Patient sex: M
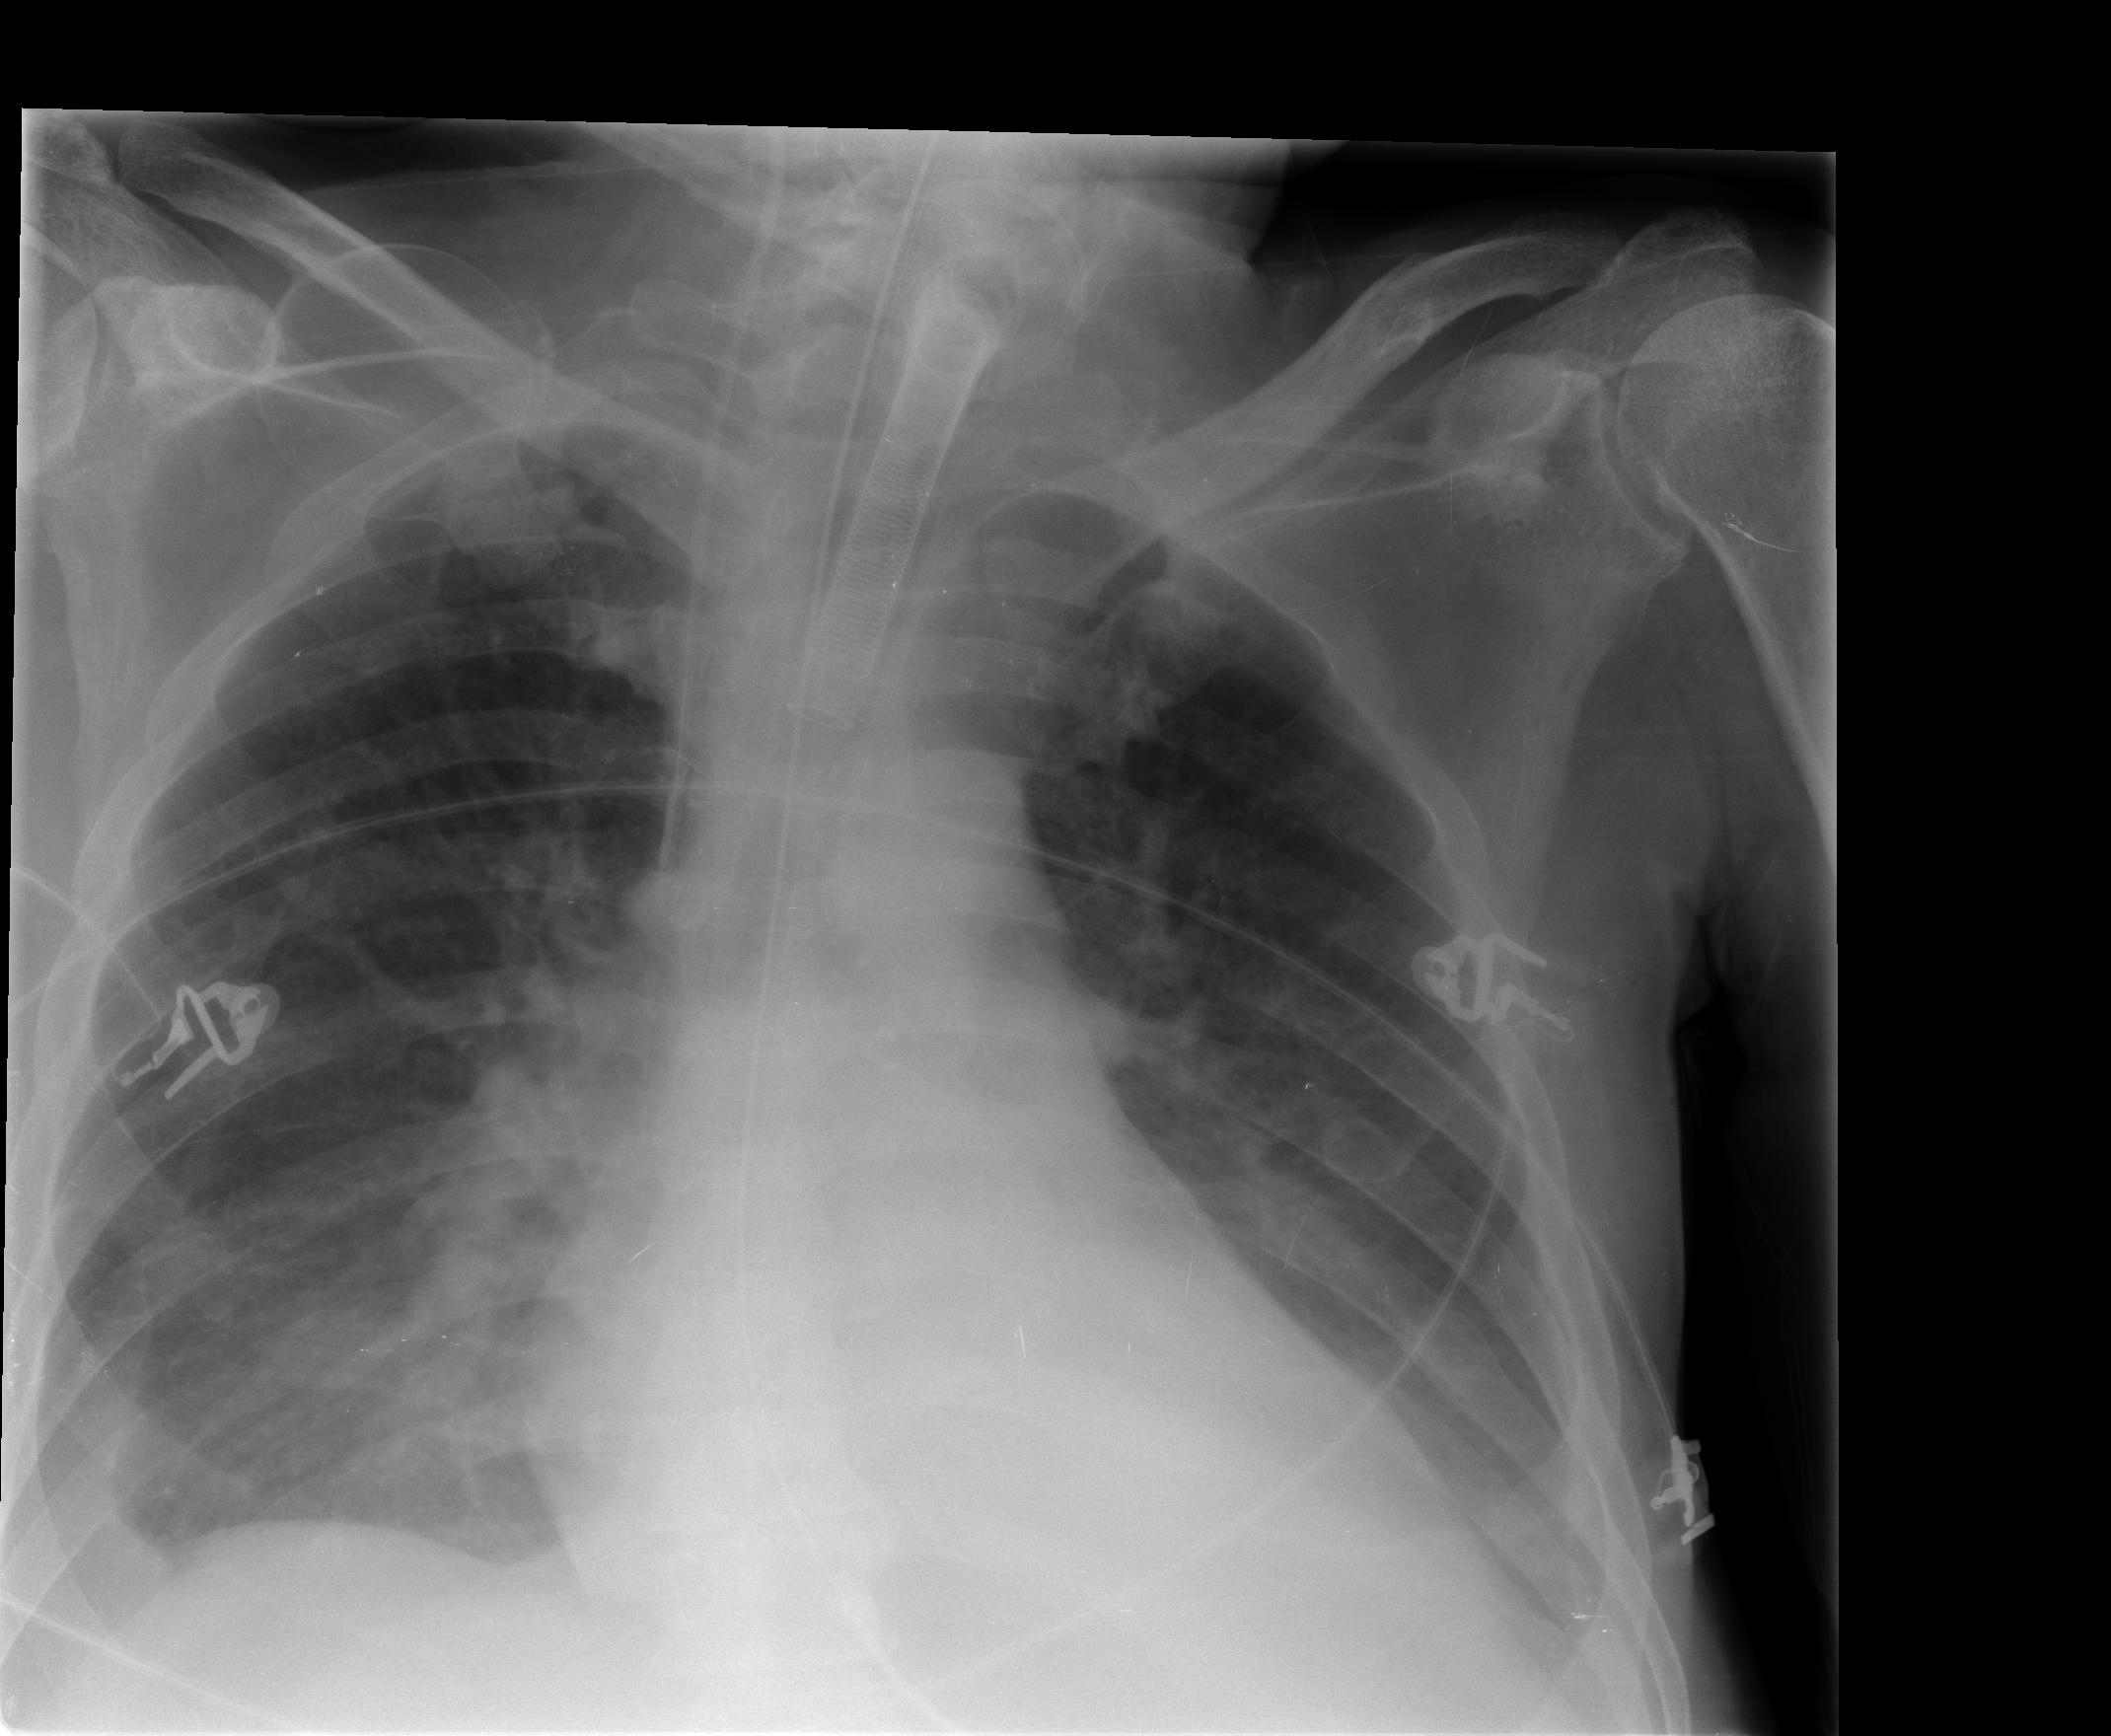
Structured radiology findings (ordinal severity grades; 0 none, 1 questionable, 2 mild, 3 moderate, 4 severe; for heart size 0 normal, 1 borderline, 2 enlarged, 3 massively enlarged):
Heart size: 2
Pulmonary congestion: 1
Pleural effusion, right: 2
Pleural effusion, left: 2
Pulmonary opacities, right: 0
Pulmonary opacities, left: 0
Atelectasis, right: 2
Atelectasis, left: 2